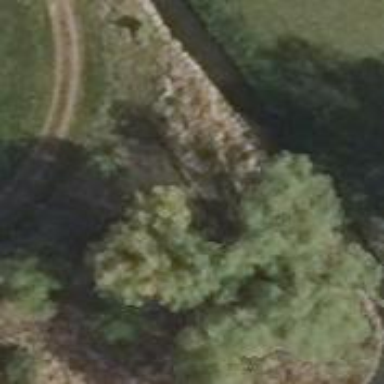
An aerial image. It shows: Natural water ditch.